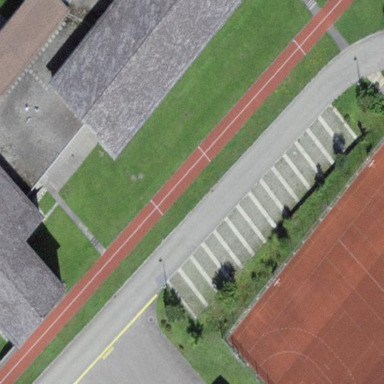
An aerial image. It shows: Track located within leisure land area.